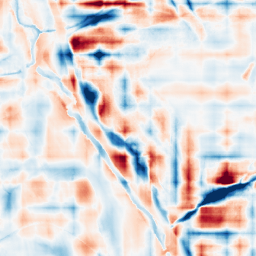
Category: wavelet
Decomposition family: wavelet_reverse_biorthogonal
Decomposition parameters: wavelet: rbio2.4
level: 5
Upsampling method: sinc_blackman
Upsampling parameters: scale: 4
kernel_size: 16
Upsampling scale: 4